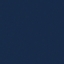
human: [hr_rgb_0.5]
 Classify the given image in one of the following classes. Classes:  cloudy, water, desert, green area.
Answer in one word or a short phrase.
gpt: water